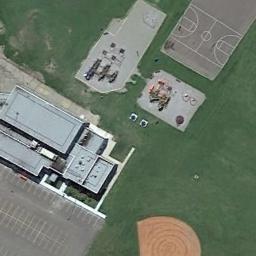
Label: basketball_court